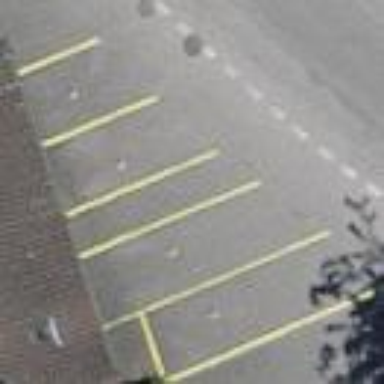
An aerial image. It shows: Parking available on the street side.